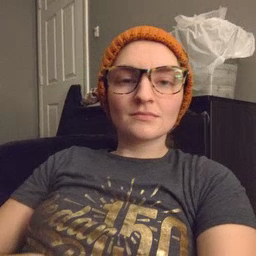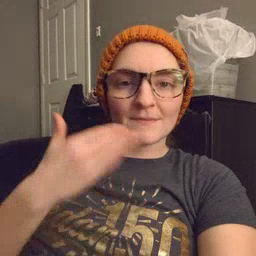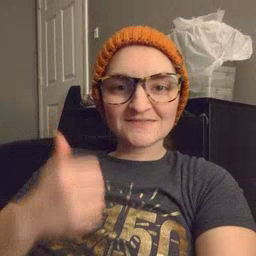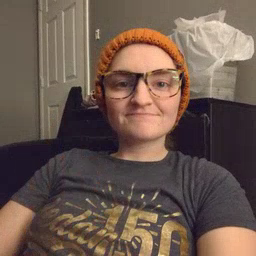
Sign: better